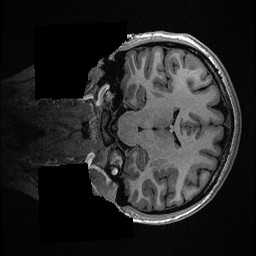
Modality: T1w
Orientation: coronal
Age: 21
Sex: female
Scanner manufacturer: ge
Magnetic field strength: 3 T
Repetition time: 0.00668 s
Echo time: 0.00294 s